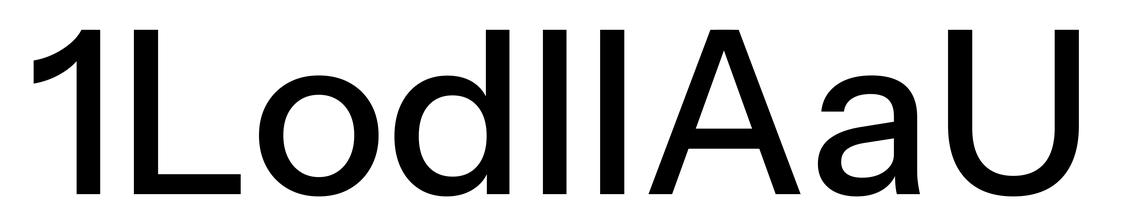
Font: InstrumentSans_Medium